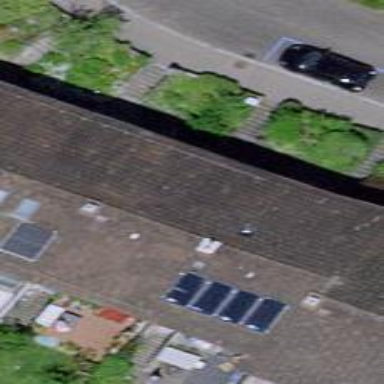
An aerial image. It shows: Residential building with gabled roof oriented across.